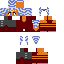
A male human skin with medium skin, wearing brown long hair dressed in a red armor chest and red pants, featuring a closed mouth.